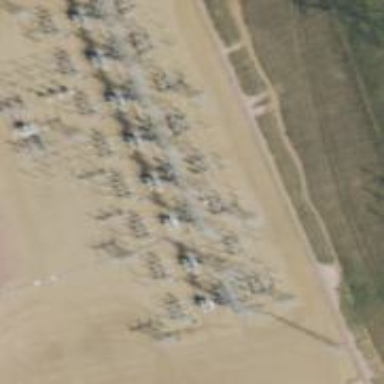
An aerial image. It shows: Switch used for power control.